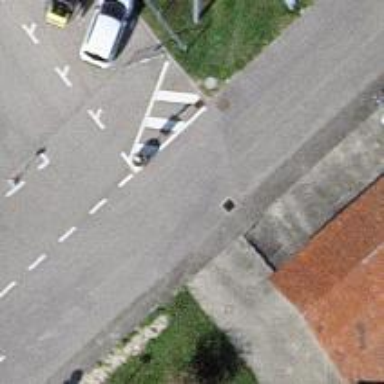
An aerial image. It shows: Smooth asphalt road in residential area.